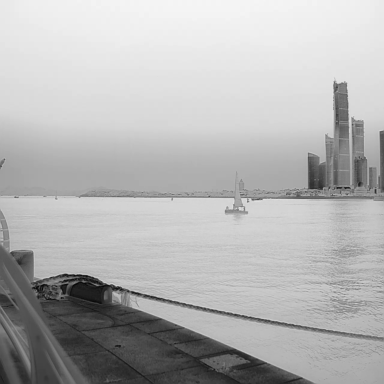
There is a sailboat in the infrared image.